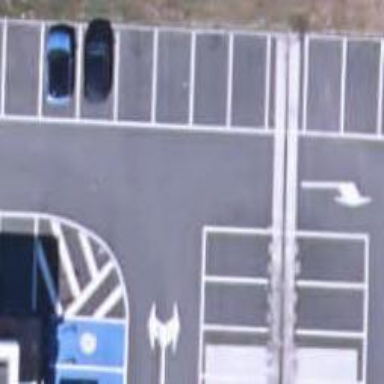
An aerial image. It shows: Road serving as parking aisle.